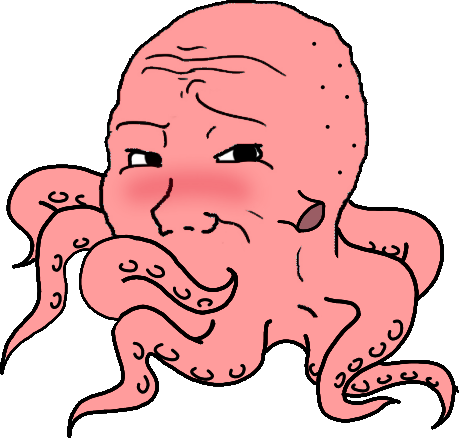
Label: 5_Animal